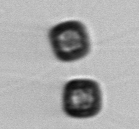
Label: Thalassiosira